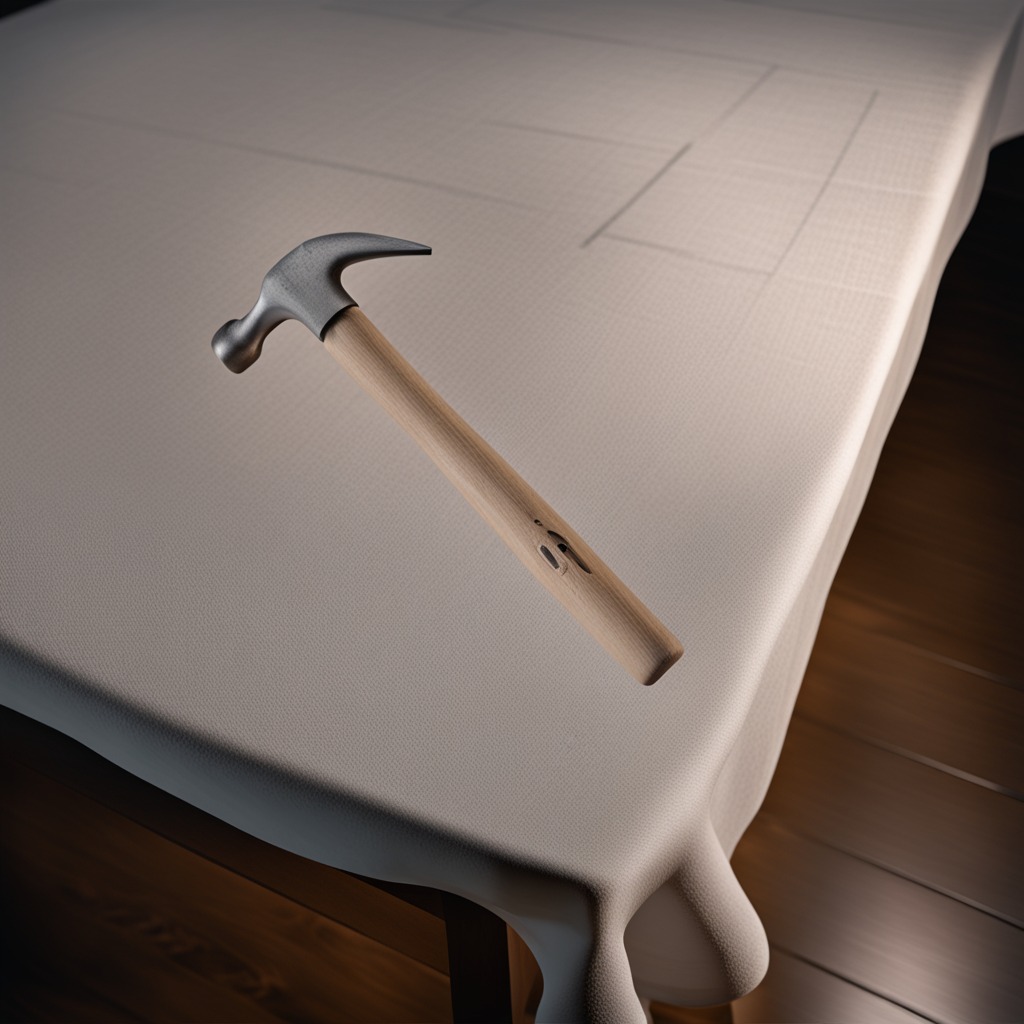
A hammer is lying on a wooden table.